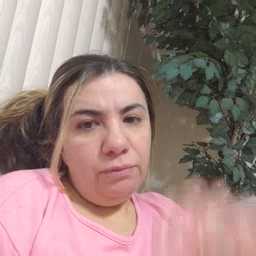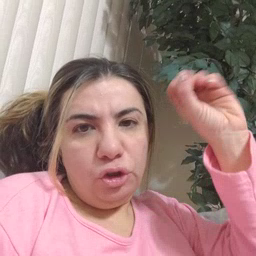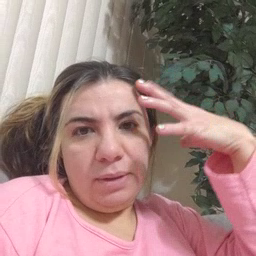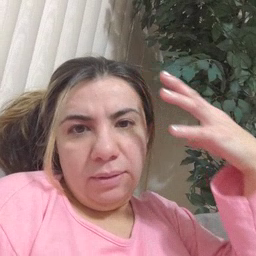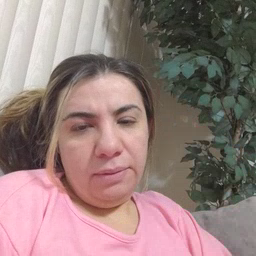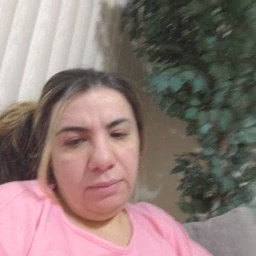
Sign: sun